Field crop: maize
Growth stage: 2
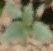
Species: datura